Aerial crown-view tile of a tropical tree (Barro Colorado Island, Panama), acquired 20250915:
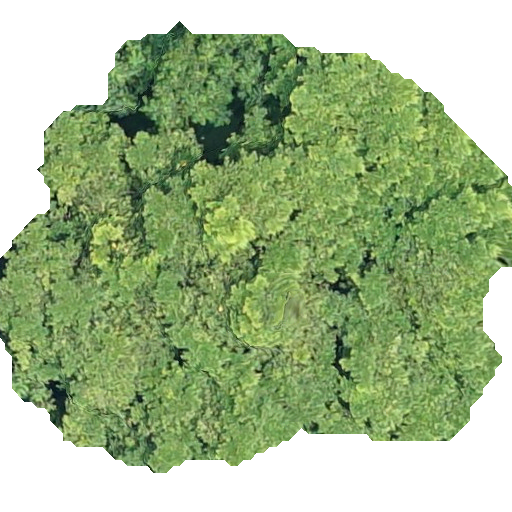
Species: Terminalia amazonia
GBIF accepted scientific name: Terminalia amazonica
Crown area: 254.778 m²